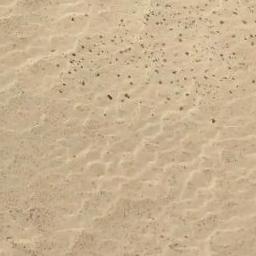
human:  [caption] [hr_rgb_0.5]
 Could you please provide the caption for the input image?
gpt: There is some weed on the edge of this desert .

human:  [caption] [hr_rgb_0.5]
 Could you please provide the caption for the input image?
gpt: The desert has yellow grit and some small trellis dunes and some sparse vegetation are also in the desert .

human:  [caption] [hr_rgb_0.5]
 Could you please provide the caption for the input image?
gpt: This is a yellow desert with wavy stripes with some sparse dark green chaparral .

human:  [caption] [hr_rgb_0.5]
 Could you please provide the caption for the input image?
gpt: The white desert is full of sparse plants .

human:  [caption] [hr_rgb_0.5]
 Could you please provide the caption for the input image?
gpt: A yellow sandy desert with some bushes .